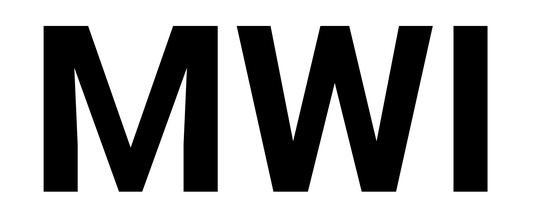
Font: Roboto_Bold